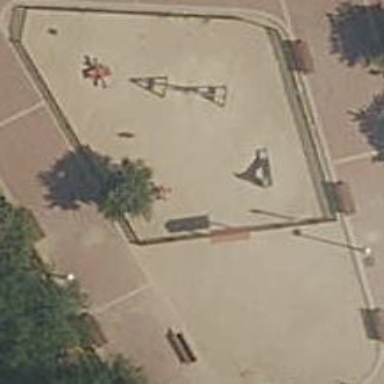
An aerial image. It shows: Playground area for leisure land.